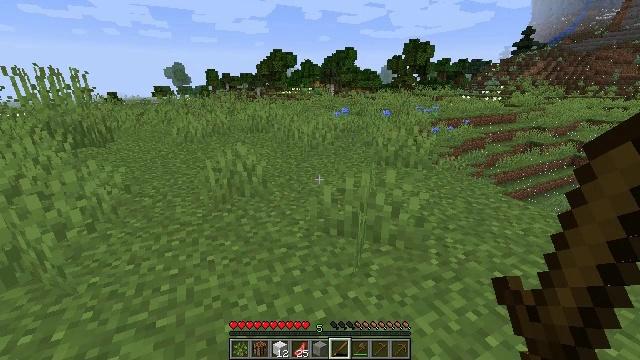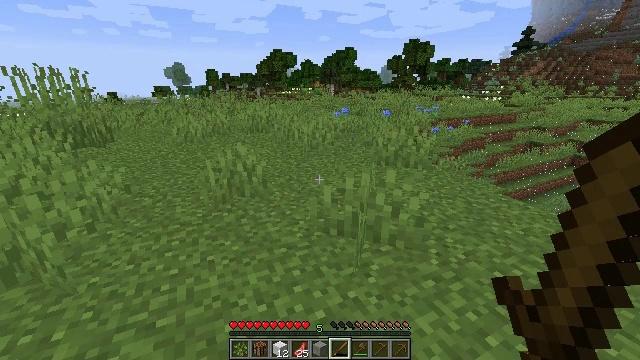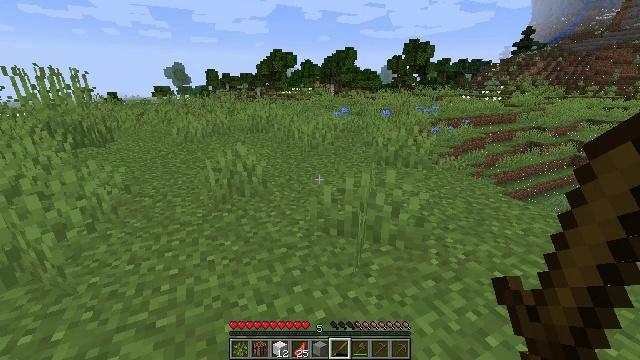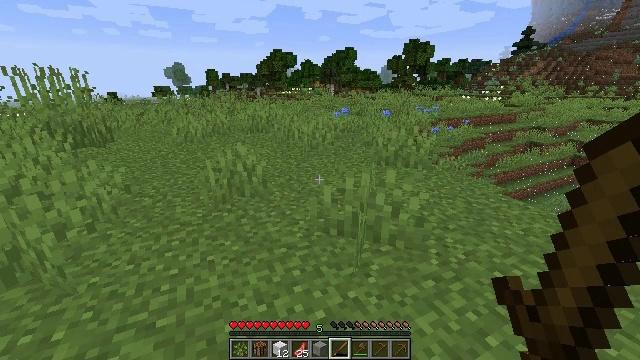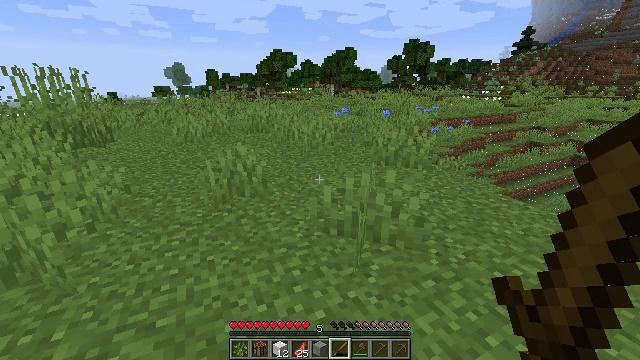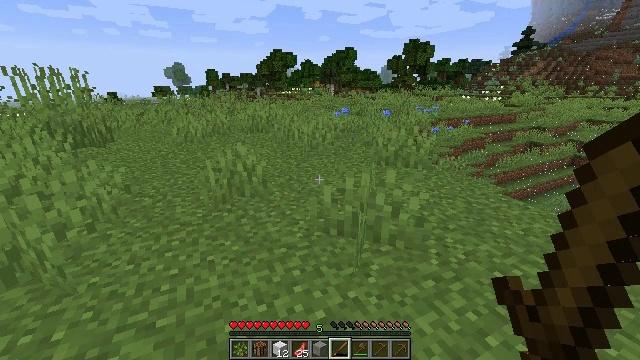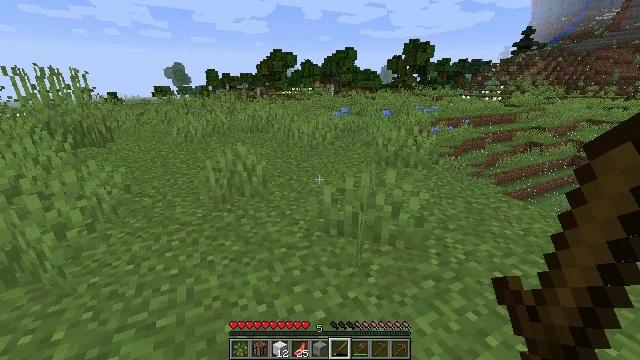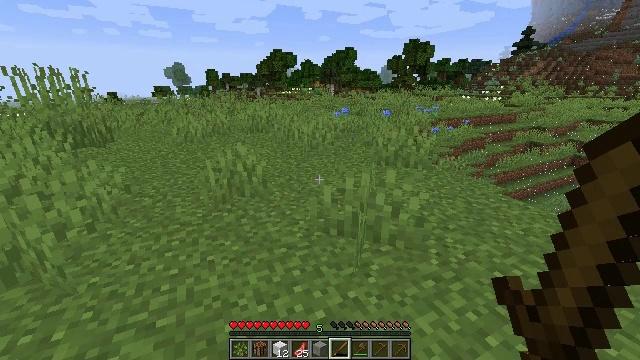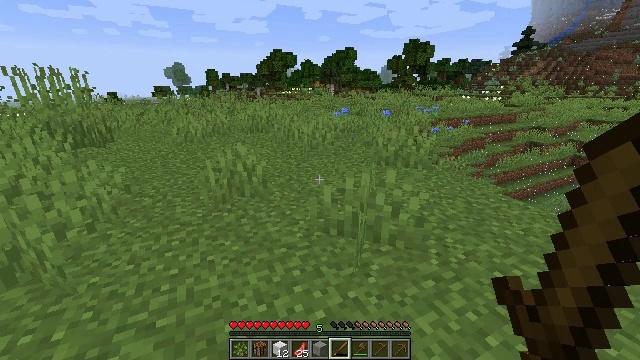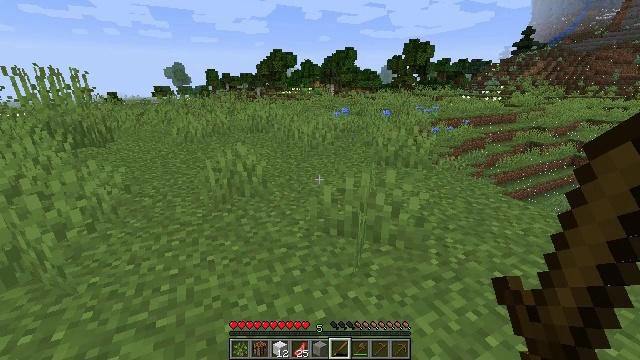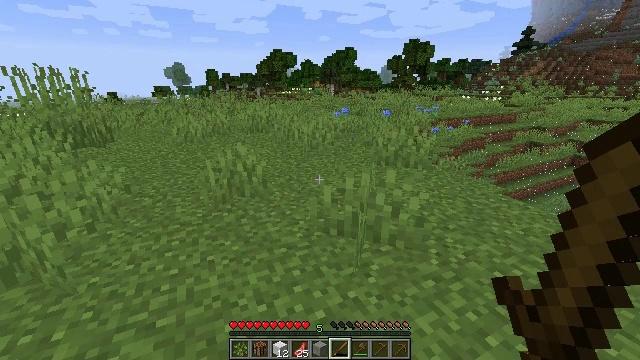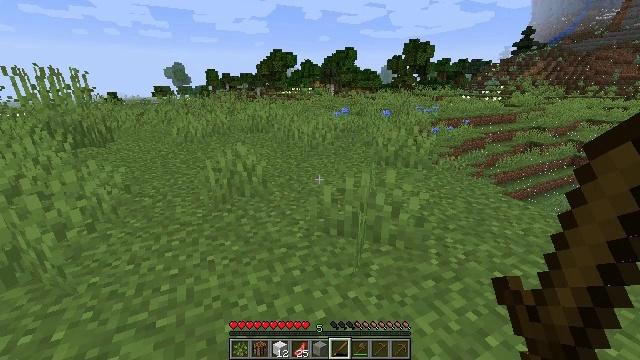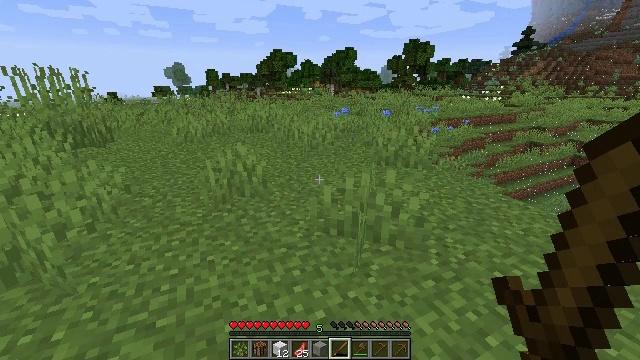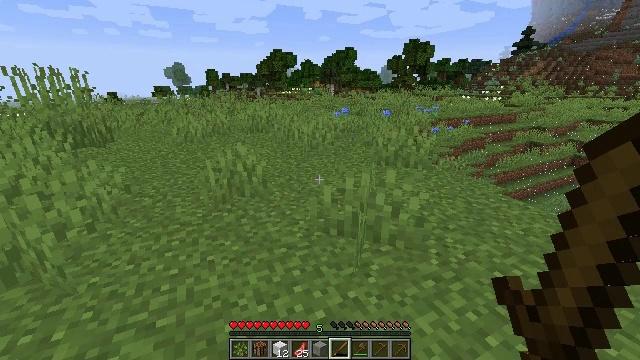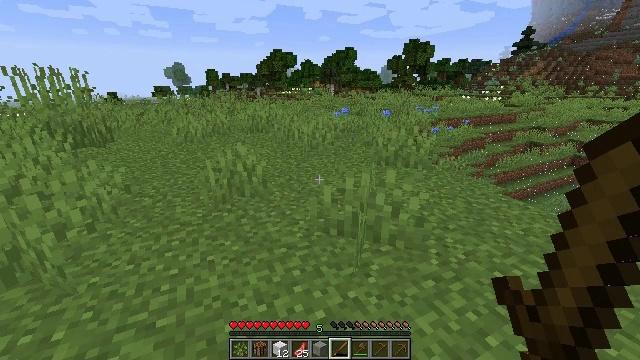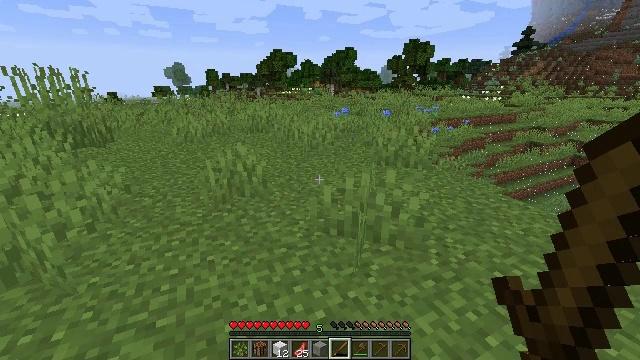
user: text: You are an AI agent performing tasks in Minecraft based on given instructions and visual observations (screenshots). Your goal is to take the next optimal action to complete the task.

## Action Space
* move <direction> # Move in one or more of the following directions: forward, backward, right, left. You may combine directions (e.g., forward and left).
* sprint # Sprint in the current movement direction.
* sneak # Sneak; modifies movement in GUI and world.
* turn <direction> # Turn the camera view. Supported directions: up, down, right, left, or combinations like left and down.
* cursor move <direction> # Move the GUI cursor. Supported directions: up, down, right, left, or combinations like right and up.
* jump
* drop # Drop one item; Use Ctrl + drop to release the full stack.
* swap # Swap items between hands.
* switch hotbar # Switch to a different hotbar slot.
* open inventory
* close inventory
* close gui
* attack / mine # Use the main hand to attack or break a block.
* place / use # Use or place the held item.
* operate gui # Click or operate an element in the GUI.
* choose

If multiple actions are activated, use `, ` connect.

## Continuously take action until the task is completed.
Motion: motion action
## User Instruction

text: Mine the sugar cane near rivers.
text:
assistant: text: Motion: no_op
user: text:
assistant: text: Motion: no_op
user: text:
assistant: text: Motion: no_op
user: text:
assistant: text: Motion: no_op
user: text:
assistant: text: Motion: no_op
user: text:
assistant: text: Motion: no_op
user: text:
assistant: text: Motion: no_op
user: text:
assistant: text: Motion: no_op
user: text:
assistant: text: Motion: no_op
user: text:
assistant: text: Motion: no_op
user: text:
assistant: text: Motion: no_op
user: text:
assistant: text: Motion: no_op
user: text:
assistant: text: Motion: no_op
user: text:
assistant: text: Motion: no_op
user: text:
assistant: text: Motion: no_op
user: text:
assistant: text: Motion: no_op
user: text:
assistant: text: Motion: no_op
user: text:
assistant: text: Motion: no_op
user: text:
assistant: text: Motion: no_op
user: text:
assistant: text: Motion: no_op
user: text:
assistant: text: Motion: no_op
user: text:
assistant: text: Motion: no_op
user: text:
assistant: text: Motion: no_op
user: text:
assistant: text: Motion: no_op
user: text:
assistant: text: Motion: no_op
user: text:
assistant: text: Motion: no_op
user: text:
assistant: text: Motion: no_op
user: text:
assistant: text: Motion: no_op
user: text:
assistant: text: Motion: no_op
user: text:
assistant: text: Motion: no_op